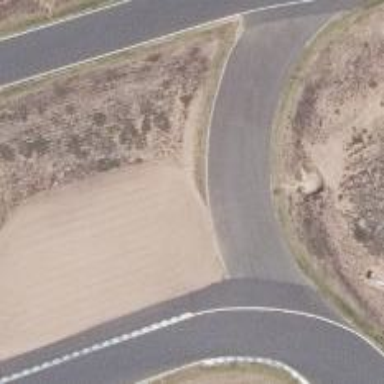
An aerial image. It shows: Raceway road.